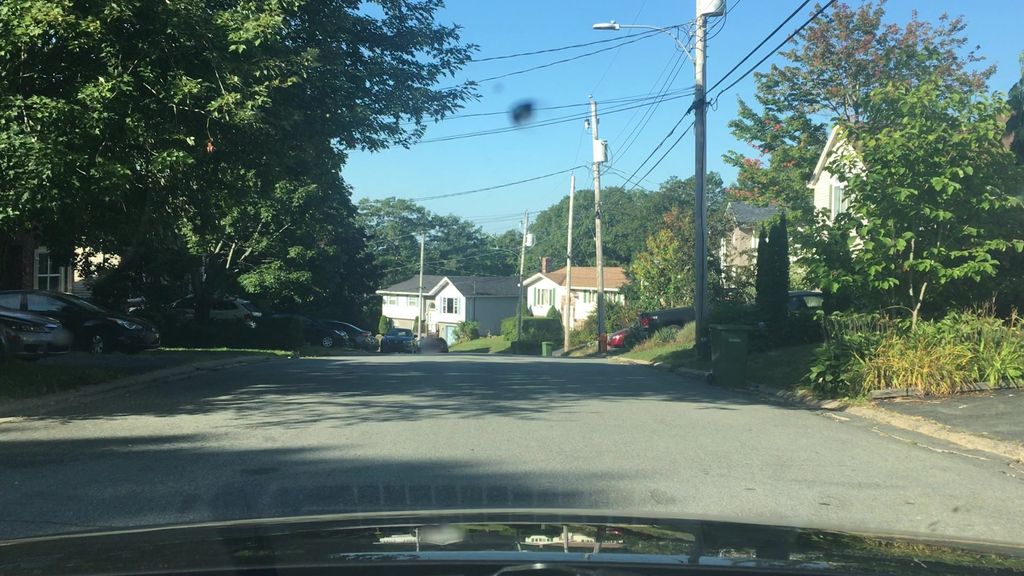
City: halifax